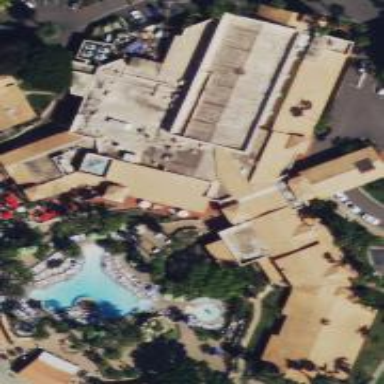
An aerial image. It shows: Hotel building.